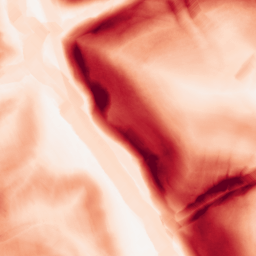
Category: morphological
Decomposition family: morphological_gradient
Decomposition parameters: size: 10
shape: diamond
Upsampling method: sinc_blackman
Upsampling parameters: scale: 2
kernel_size: 8
Upsampling scale: 2